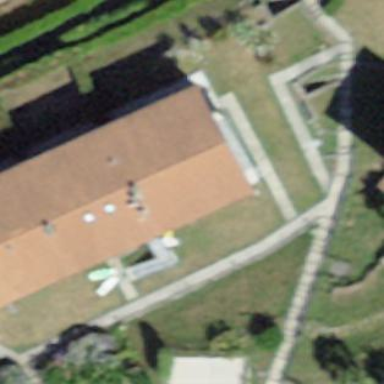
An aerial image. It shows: Residential building featuring garage.